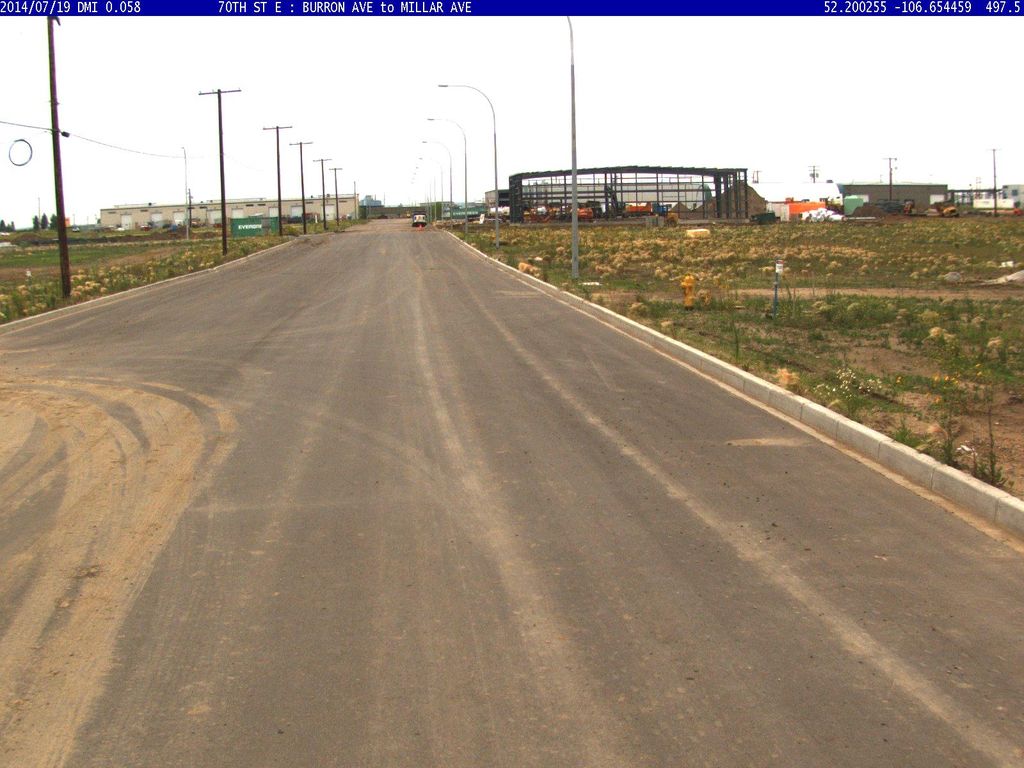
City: saskatoon